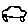
Label: car